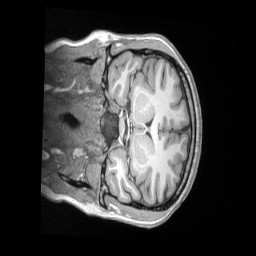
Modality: T1w
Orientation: coronal
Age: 22
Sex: female
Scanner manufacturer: siemens
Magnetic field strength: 3 T
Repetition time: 2.53 s
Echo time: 0.00164 s